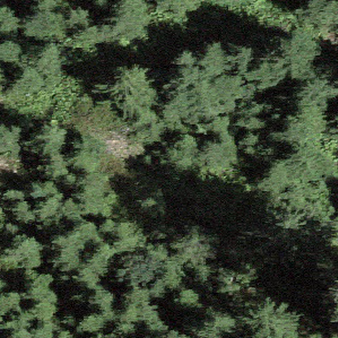
Label: other